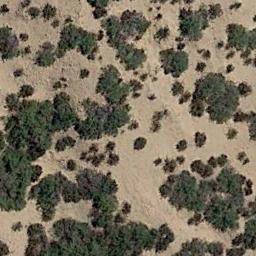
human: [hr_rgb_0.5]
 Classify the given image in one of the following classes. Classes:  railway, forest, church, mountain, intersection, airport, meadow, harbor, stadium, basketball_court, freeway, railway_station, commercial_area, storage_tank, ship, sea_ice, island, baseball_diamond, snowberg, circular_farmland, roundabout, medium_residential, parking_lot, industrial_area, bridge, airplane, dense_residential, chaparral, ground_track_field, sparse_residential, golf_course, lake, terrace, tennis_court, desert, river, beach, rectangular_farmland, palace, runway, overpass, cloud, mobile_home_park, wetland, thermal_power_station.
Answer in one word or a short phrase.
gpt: chaparral